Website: lowes
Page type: review-order
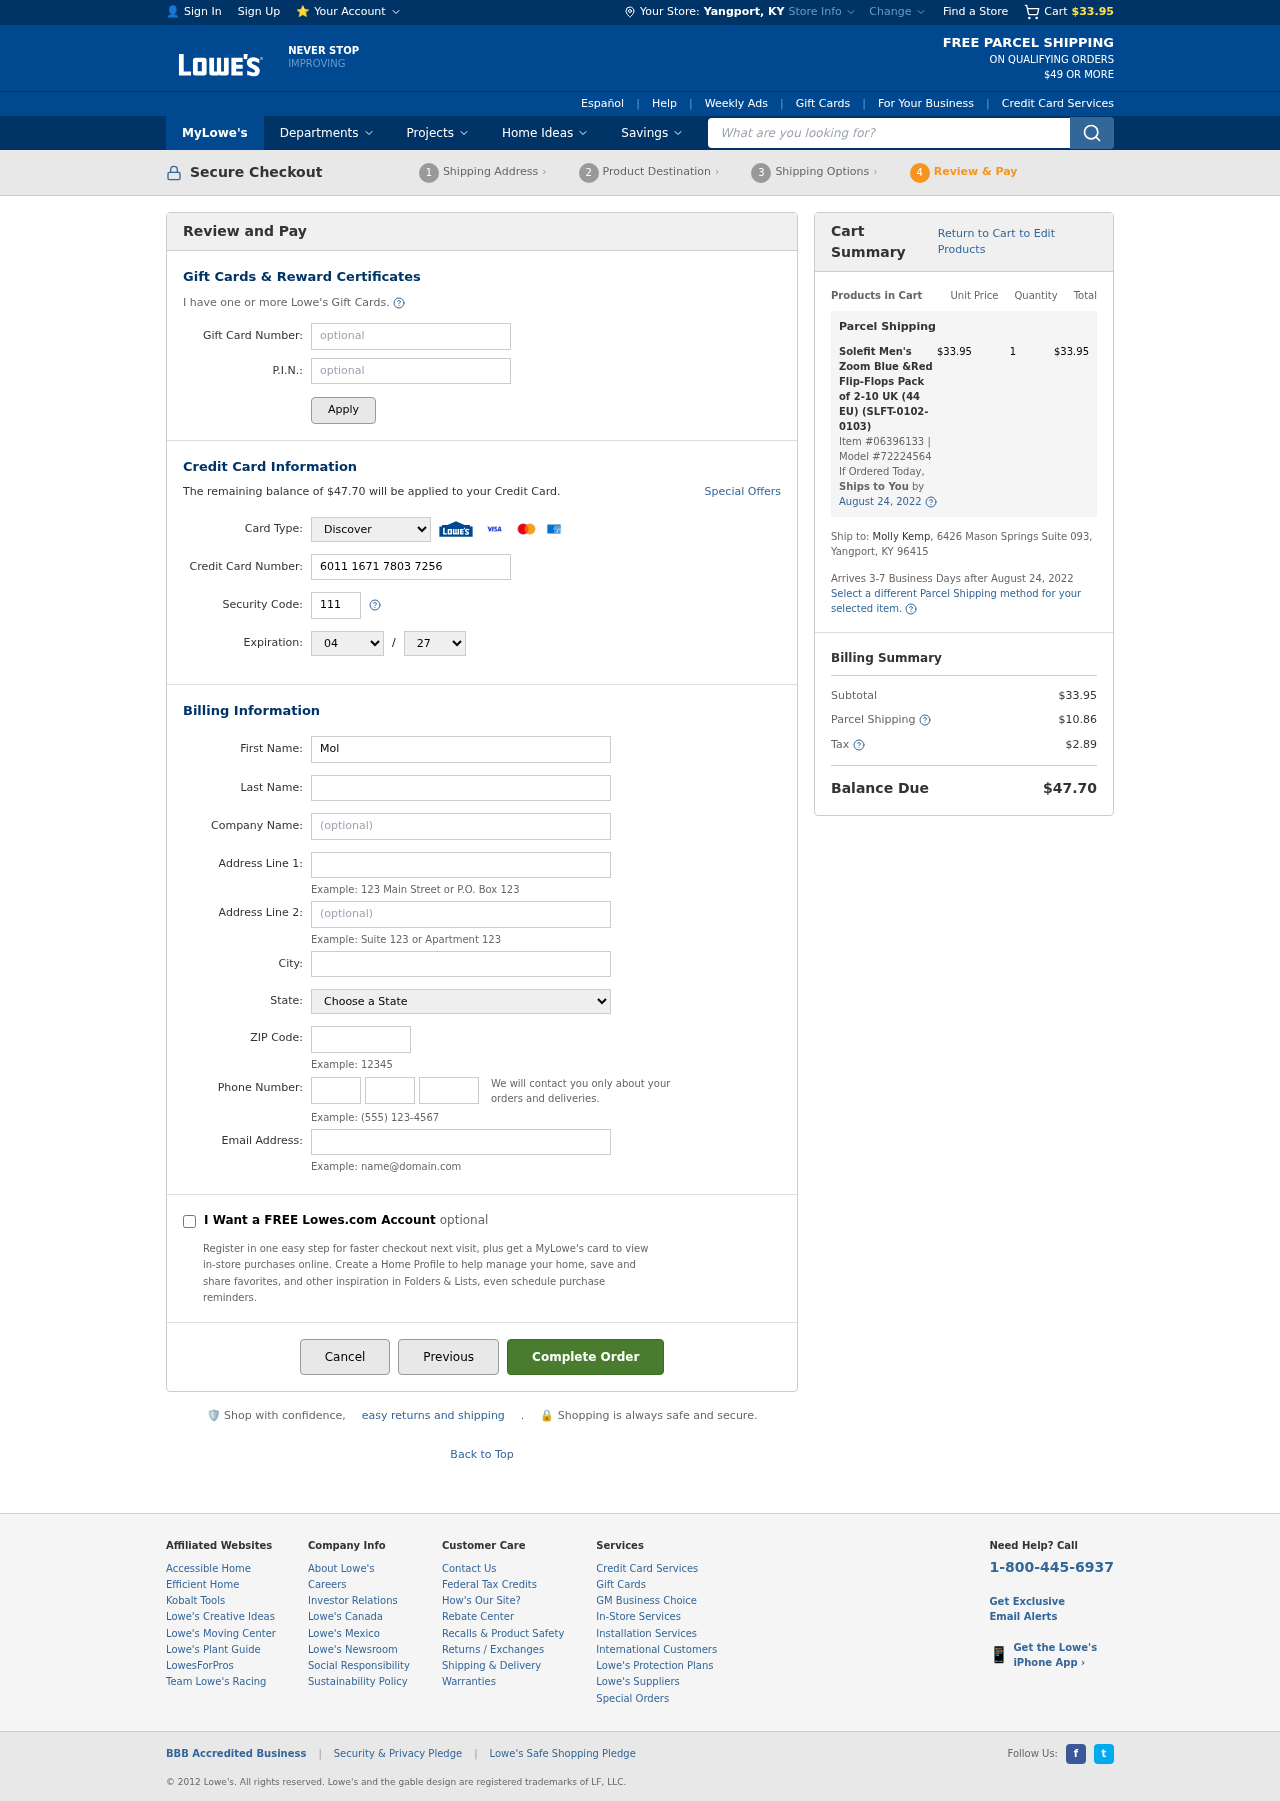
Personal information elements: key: PII_CARD_CVV
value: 111
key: PII_CARD_EXPIRY_MONTH
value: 04
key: PII_CARD_EXPIRY_YEAR
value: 27
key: PII_CARD_NUMBER
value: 6011 1671 7803 7256
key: PII_CARD_TYPE
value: Discover
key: PII_CITY
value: Yangport
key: PII_CITY_STATE
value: Yangport, KY
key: PII_EMAIL
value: molly.kemp@yahoo.com
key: PII_FIRSTNAME
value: Molly
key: PII_LASTNAME
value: Kemp
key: PII_PHONE_AREA
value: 652
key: PII_PHONE_PREFIX
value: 524
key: PII_PHONE_SUFFIX
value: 5691
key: PII_POSTCODE
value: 96415
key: PII_STATE
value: Kentucky
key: PII_STREET
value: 6426 Mason Springs Suite 093
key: PII_STREET2
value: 6426 Mason Springs Suite 093
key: PII_FULLNAME2
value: Molly Kemp
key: PII_STATE_ABBR
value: KY
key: PII_POSTCODE_FULL
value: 96415
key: PII_CITY_STATE_ZIP
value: Yangport, KY 96415
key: PII_POSTCODE_NUMERIC
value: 96415
Product elements: key: PRODUCT1_NAME
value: Solefit Men's Zoom Blue &Red Flip-Flops Pack of 2-10 UK (44 EU) (SLFT-0102-0103)
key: PRODUCT1_PRICE
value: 33.95
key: PRODUCT1_QUANTITY
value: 1
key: PRODUCT1_ITEM_NUMBER
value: Item #06396133
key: PRODUCT1_MODEL_NUMBER
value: Model #72224564
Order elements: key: ORDER_SUBTOTAL
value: $33.95
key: ORDER_BALANCE_DUE
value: $47.70
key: ORDER_SHIPPING_DATE
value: August 24, 2022
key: ORDER_ITEM_TOTAL
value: $33.95
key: ORDER_SHIPPING_DATE2
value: August 24, 2022
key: ORDER_SHIPPING_COST
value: $10.86
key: ORDER_TAX
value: $2.89
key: ORDER_TOTAL
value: $47.70
Search elements: key: HEADER_SEARCH
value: What are you looking for?